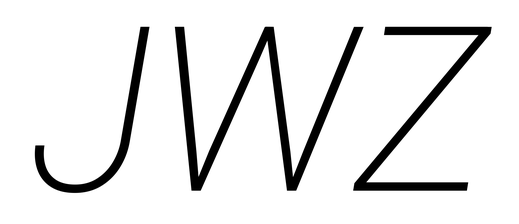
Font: Roboto-Italic_ExtraLight_Italic